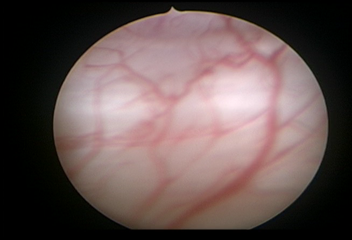
Modality: WLC
Class: Normal mucosa
Bladder cancer association: No